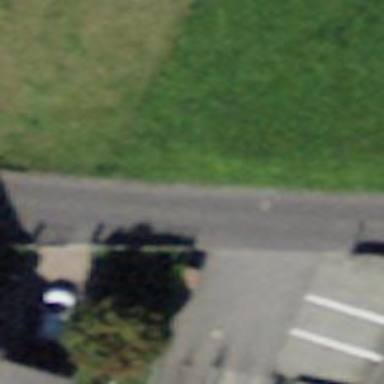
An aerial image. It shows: Residential road with asphalt surface and no sidewalk.